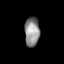
Tissue: lung
Cell type: T cells
Senescence score: 0.196
Nuclear area (px): 428
Mean DAPI intensity: 142.147